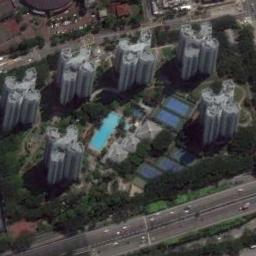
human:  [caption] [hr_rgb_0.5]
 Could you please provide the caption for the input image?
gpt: There are six tall buildings .

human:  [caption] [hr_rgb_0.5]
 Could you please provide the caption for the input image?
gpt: The commercial area is in the middle of grass .

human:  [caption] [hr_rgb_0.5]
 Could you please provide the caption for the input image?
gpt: In a business district there are several tall buildings and a swimming pool and lawns and several roads with many cars and many trees .

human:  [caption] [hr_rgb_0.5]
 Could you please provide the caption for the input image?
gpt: A commercial area with lots of high-rise buildings is surrounded by trees while some sports areas and a pool are also in the commercial area .

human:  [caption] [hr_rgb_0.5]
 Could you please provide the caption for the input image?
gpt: A commercial area with buildings arranged neatly .